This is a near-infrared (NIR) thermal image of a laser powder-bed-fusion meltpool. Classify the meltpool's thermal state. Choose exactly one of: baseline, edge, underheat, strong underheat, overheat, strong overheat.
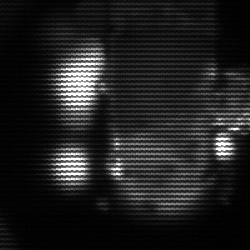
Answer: strong underheat